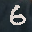
Label: 6